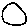
Label: circle